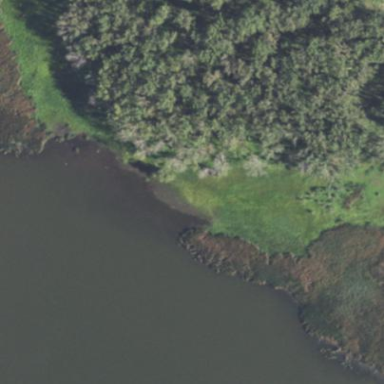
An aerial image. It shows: Marshy wetland area.